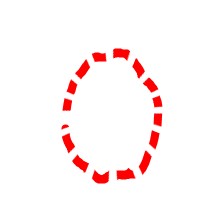
Shape: circle